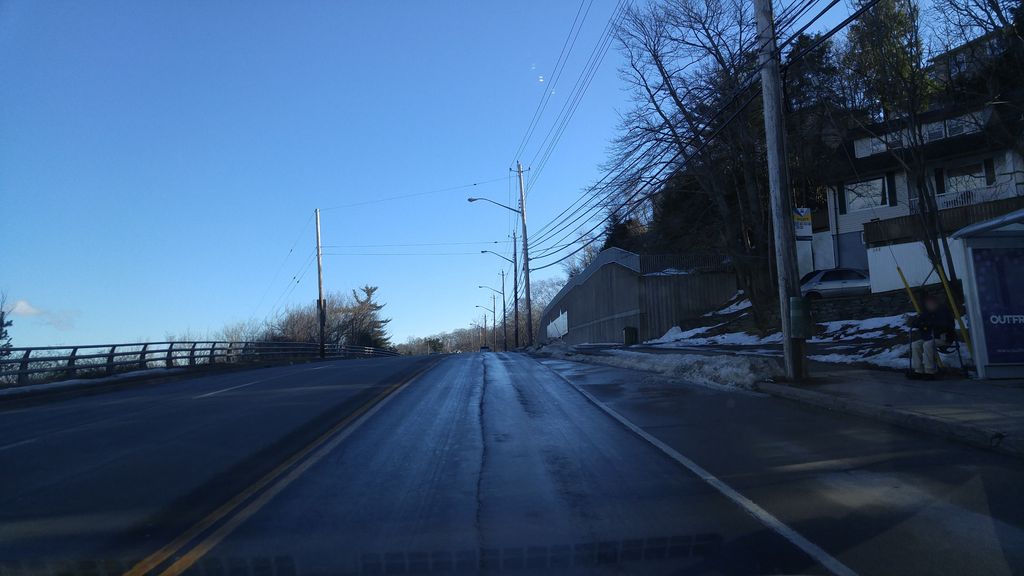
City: halifax